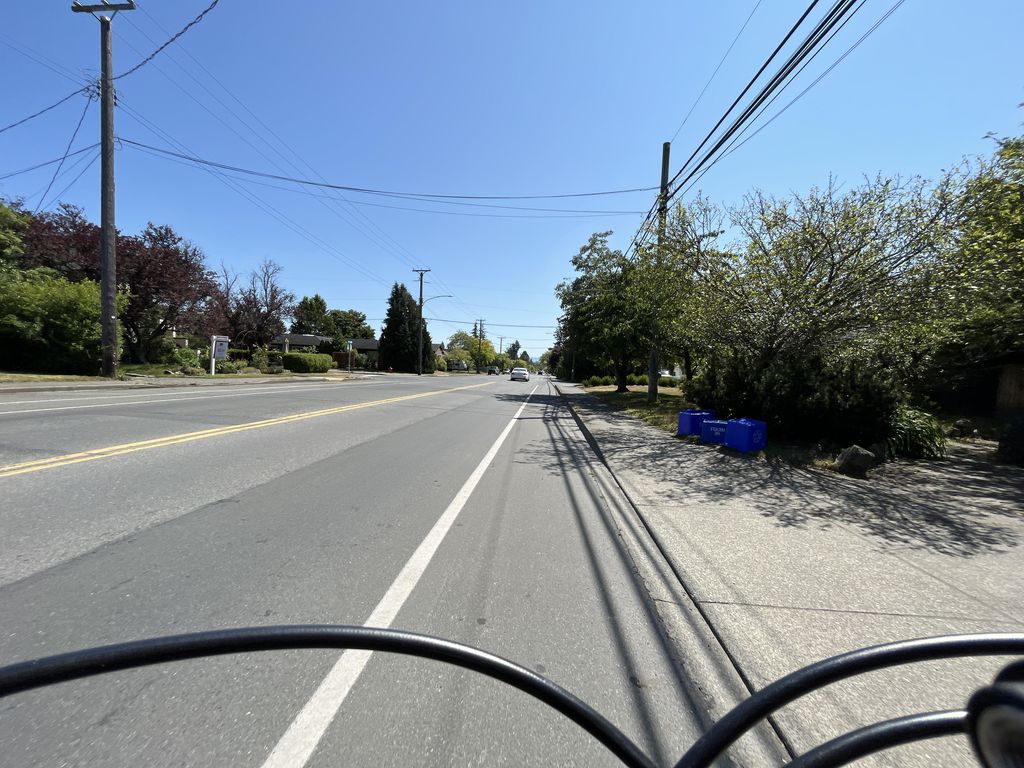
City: victoria